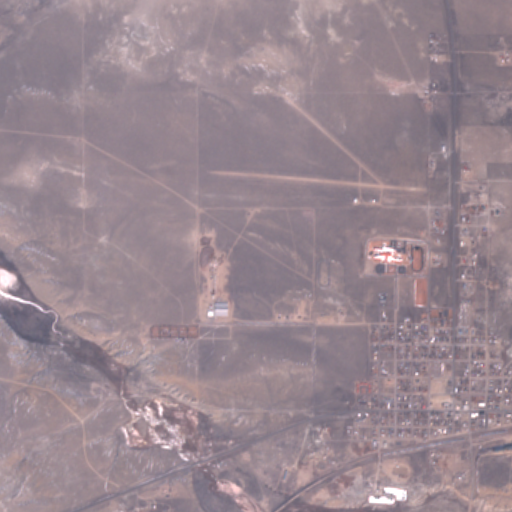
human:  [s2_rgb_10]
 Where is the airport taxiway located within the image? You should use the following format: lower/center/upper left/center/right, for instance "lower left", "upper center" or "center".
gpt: The airport taxiway is located in the upper right of the image.
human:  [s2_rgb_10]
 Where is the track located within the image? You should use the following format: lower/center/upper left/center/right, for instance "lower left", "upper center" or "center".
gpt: The track is located in the center of the image.
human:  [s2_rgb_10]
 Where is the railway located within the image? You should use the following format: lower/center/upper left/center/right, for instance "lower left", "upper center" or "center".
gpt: The railway is located in the lower right of the image.
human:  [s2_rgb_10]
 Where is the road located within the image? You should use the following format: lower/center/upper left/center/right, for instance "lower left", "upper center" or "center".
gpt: There is no road in the image.